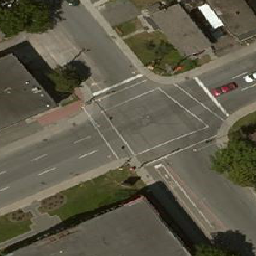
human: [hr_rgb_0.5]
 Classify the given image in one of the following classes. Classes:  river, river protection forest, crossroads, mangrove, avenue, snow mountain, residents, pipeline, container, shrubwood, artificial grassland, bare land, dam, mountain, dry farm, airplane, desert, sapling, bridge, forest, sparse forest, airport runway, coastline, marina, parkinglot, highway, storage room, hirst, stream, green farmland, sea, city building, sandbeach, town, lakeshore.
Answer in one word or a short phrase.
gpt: crossroads